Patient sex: M
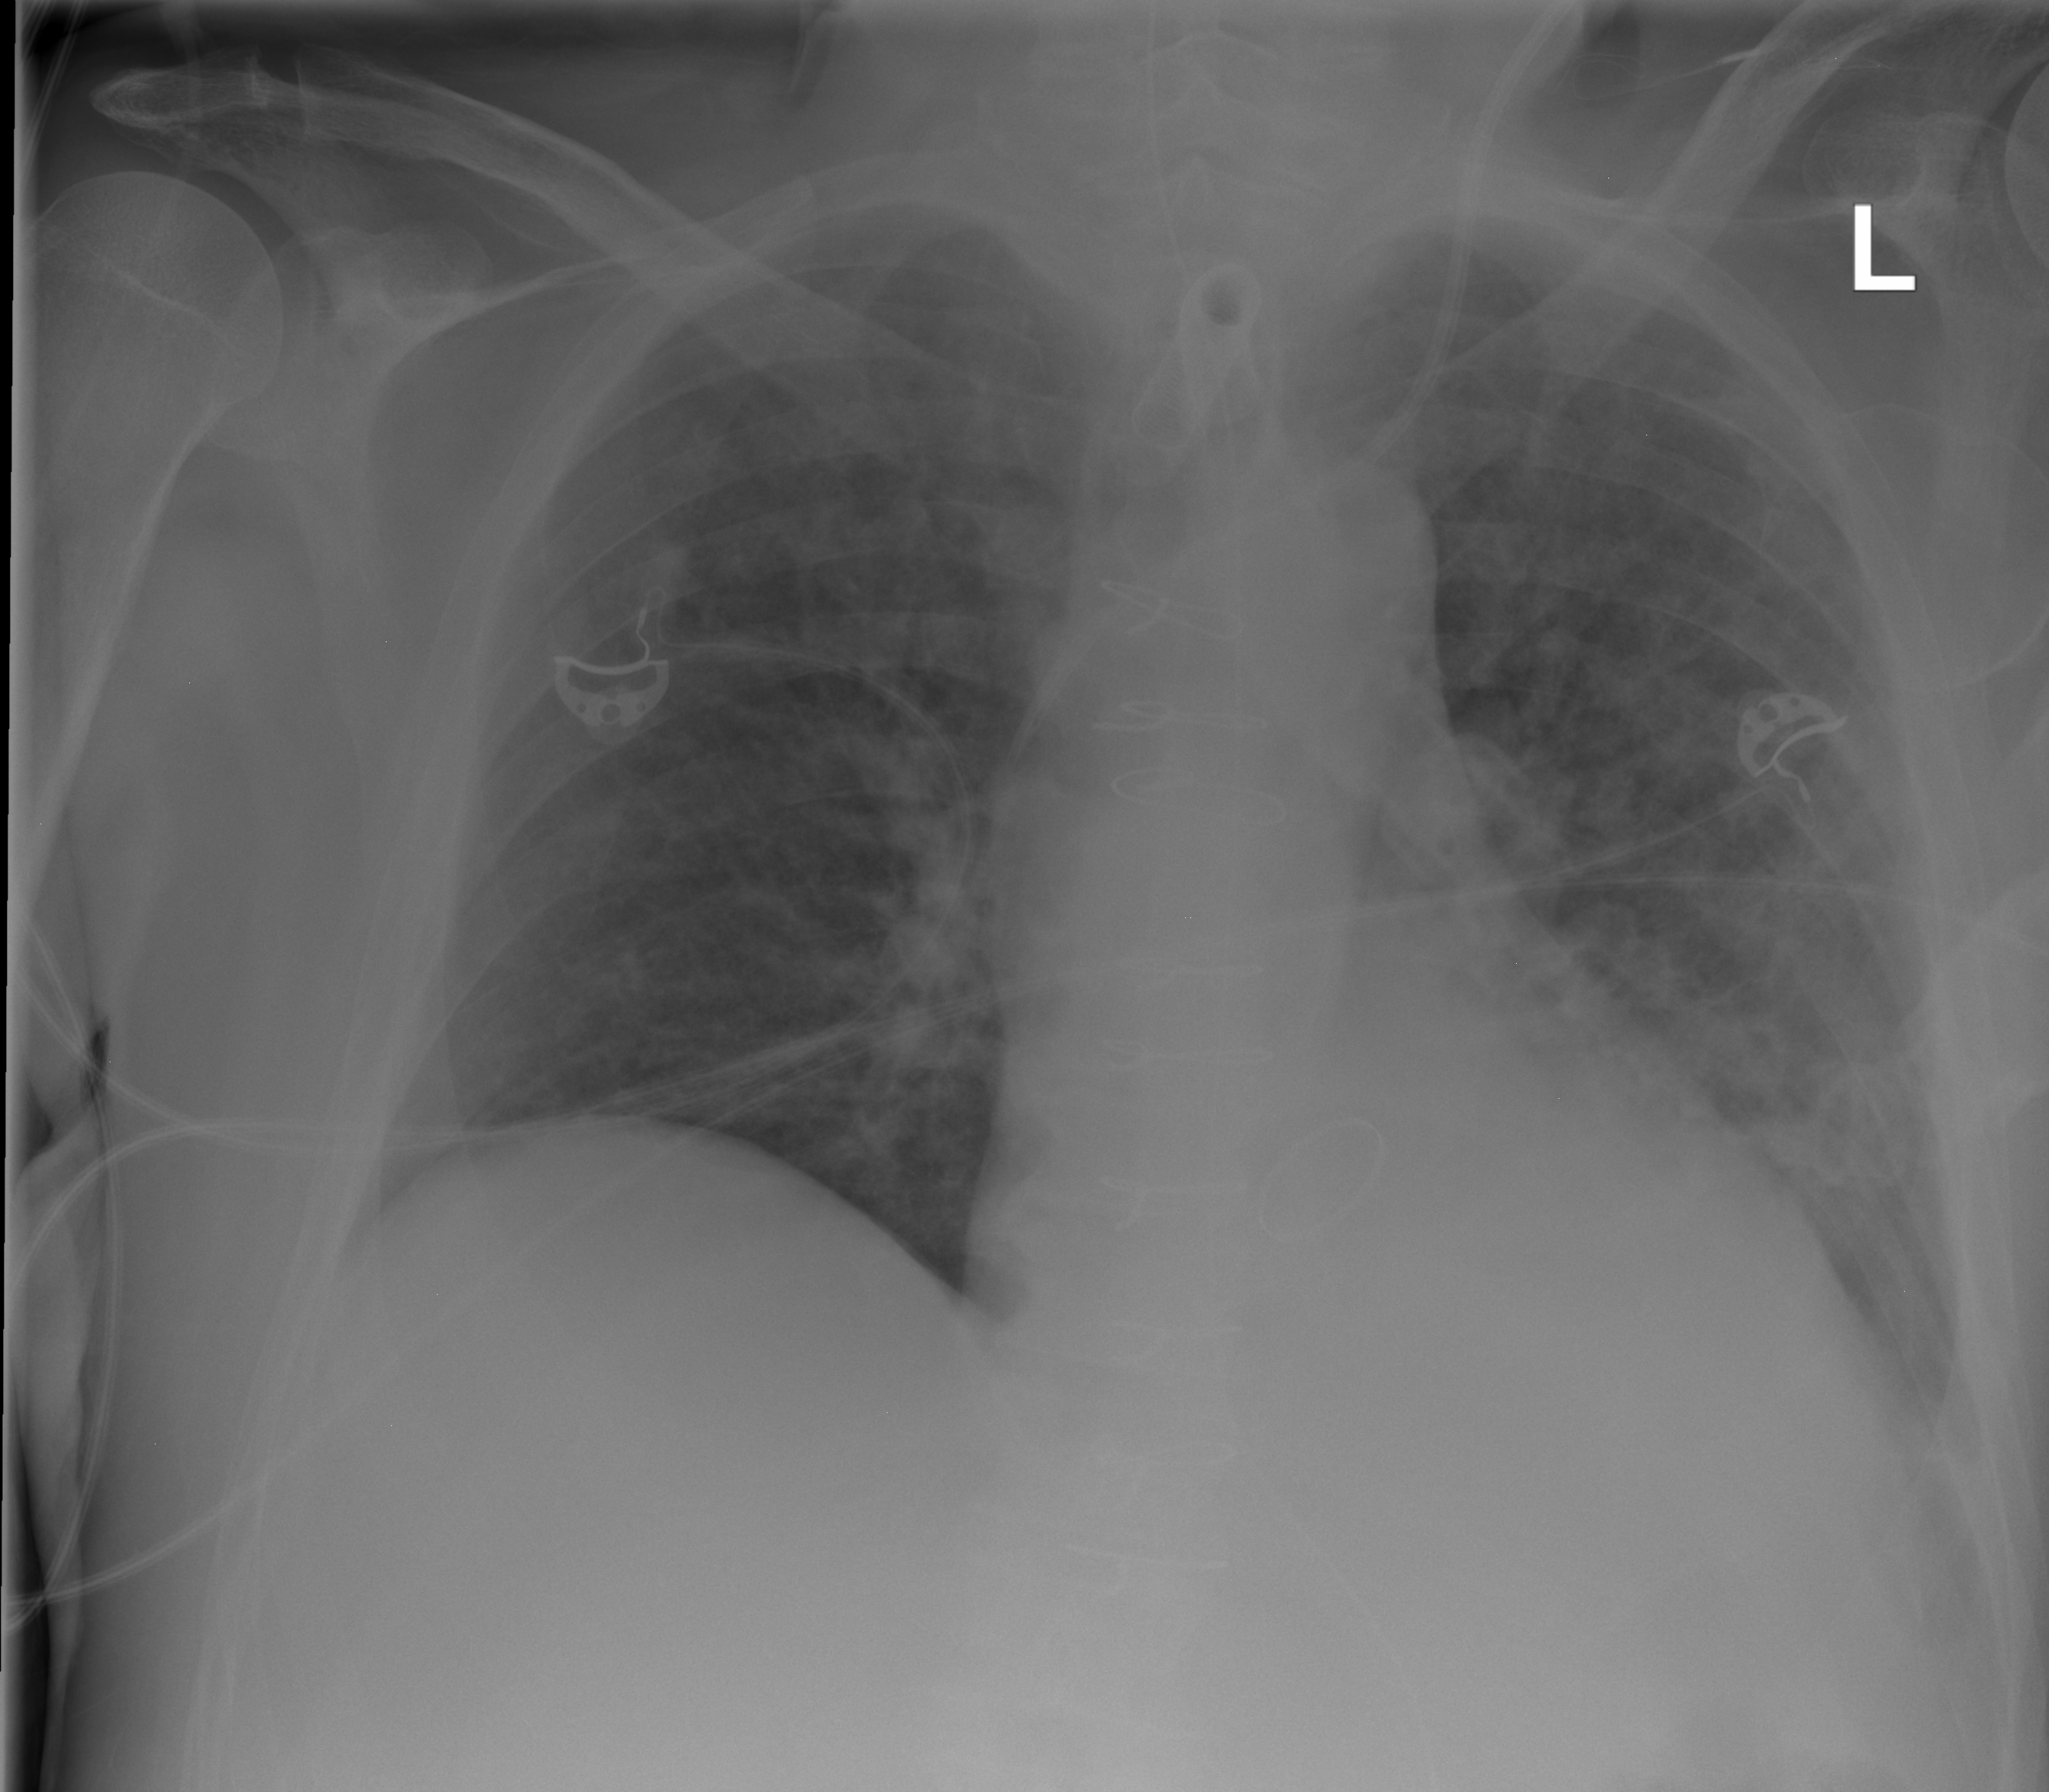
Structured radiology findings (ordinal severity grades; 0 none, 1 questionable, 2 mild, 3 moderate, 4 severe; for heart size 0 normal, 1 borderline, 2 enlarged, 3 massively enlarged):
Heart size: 2
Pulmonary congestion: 0
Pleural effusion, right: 0
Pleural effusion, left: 2
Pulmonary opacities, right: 2
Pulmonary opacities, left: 3
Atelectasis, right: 0
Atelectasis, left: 2